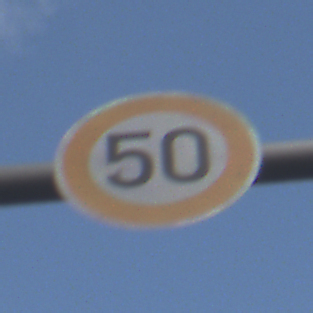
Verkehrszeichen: Geschwindigkeit50
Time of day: MorningAfternoon
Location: Outdoor (RoadRail)
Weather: PartlyCloudy
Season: NotSpecified
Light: Natural